Question: I am trying to get work this <URL>, using Eclipse + m2Eclipse plugin. However, I got this error
> [ERROR] Failed to execute goal org.codehaus.mojo:exec-maven-plugin:1.2.1:java (default-cli) on project simple-weather: The parameters 'mainClass' for goal org.codehaus.mojo:exec-maven-plugin:1.2.1:java are missing or invalid
But I did specify mainClass in this way (screenshot below) with mainClass specified in the Profiles lines. Any idea why I still got wrong? Many thanks.

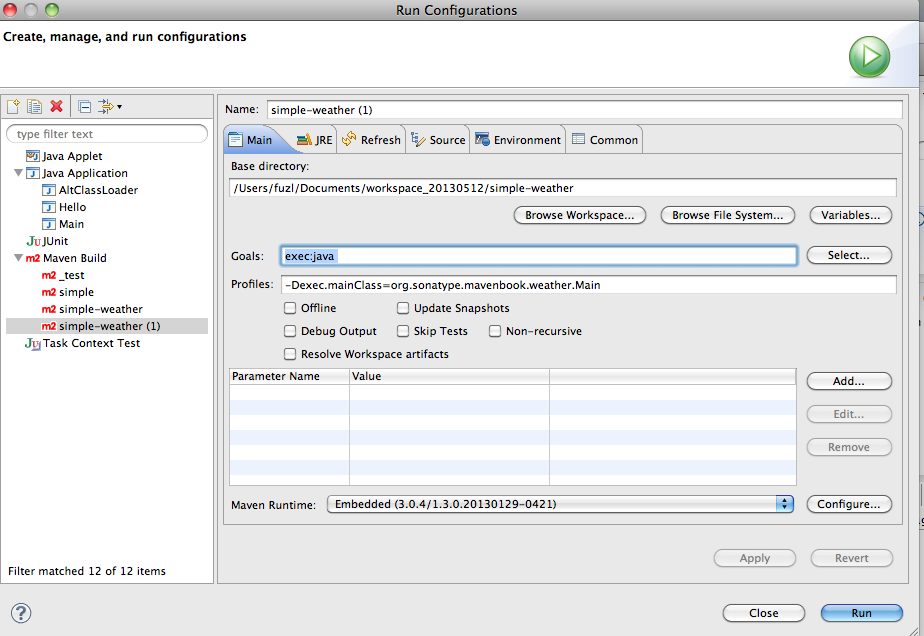
Answer: As the error message says, you are missing the parameter 'mainClass'.
You have put the parameters in the 'Profiles' part which is the wrong place.
Press the 'Add...' button and add the parameter and value in the box like this:

It should look like this when you press 'Ok':